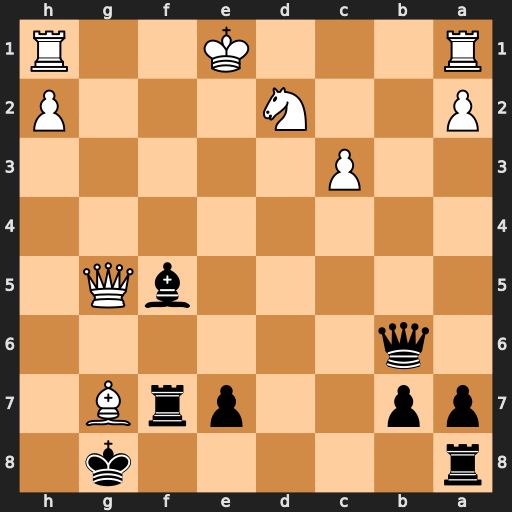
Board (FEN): r5k1/pp2prB1/1q6/5bQ1/8/2P5/P2N3P/R3K2R
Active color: b
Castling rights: KQ
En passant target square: -
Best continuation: Rxg7